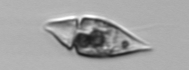
Label: Amphidinium